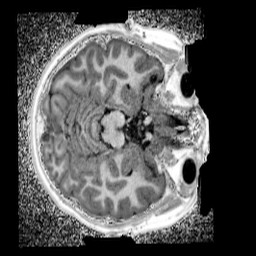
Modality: UNIT1_denoised
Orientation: axial
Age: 10
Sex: male
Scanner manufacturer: siemens
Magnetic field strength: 3 T
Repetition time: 4 s
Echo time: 0.00299 s